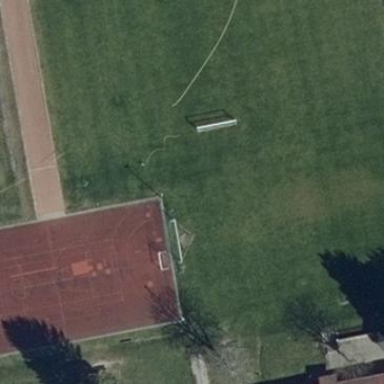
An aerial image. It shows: Multi-sport pitch with unpaved surface.